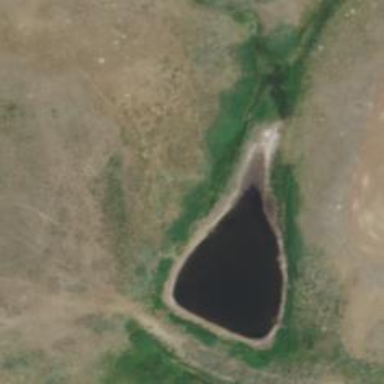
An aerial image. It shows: Reservoir area.